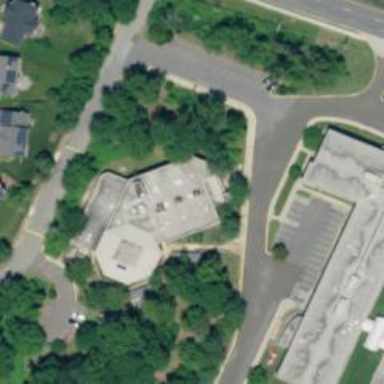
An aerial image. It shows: School building.